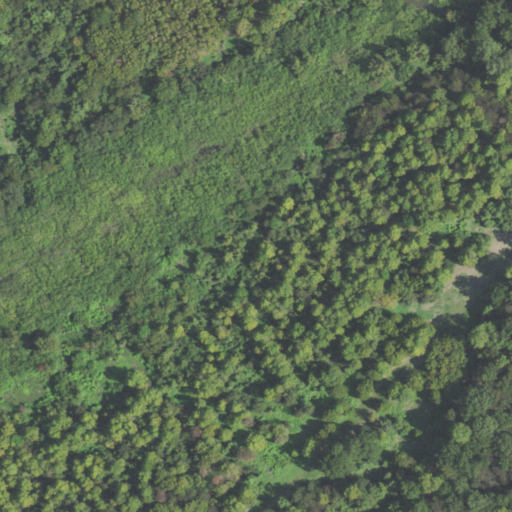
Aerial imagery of cape in Louisiana named Point Lookout containing woody wetlands and herbaceous wetlands